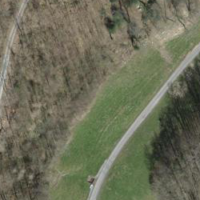
EUNIS habitat code: 44
Species observed at this site:
Hypericum hirsutum